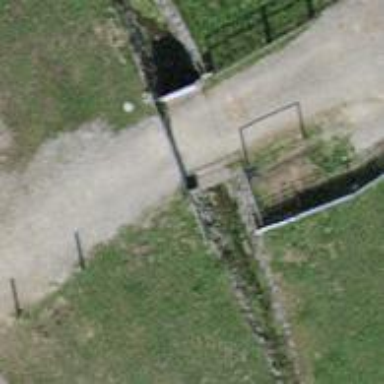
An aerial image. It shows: Gate.